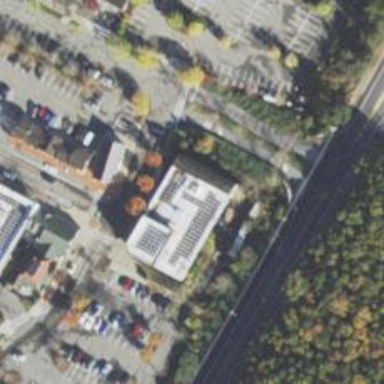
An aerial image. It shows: Pharmacy providing healthcare services.